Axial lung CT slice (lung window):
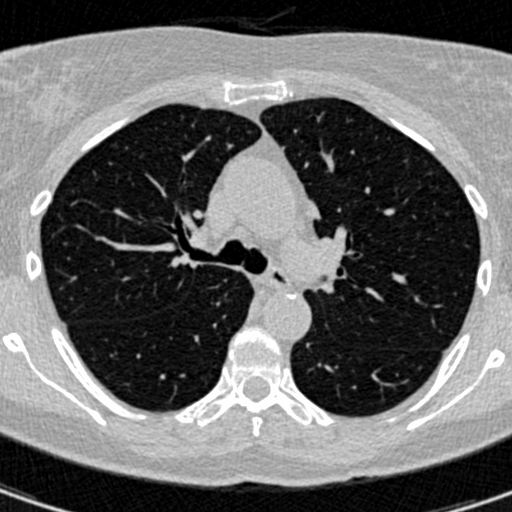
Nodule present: no